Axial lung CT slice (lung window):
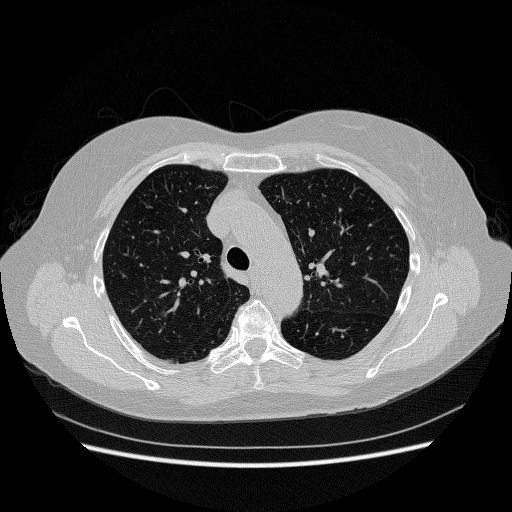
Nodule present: no